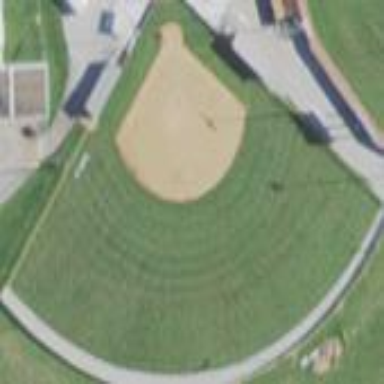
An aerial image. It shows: Baseball pitch for leisure land activities.